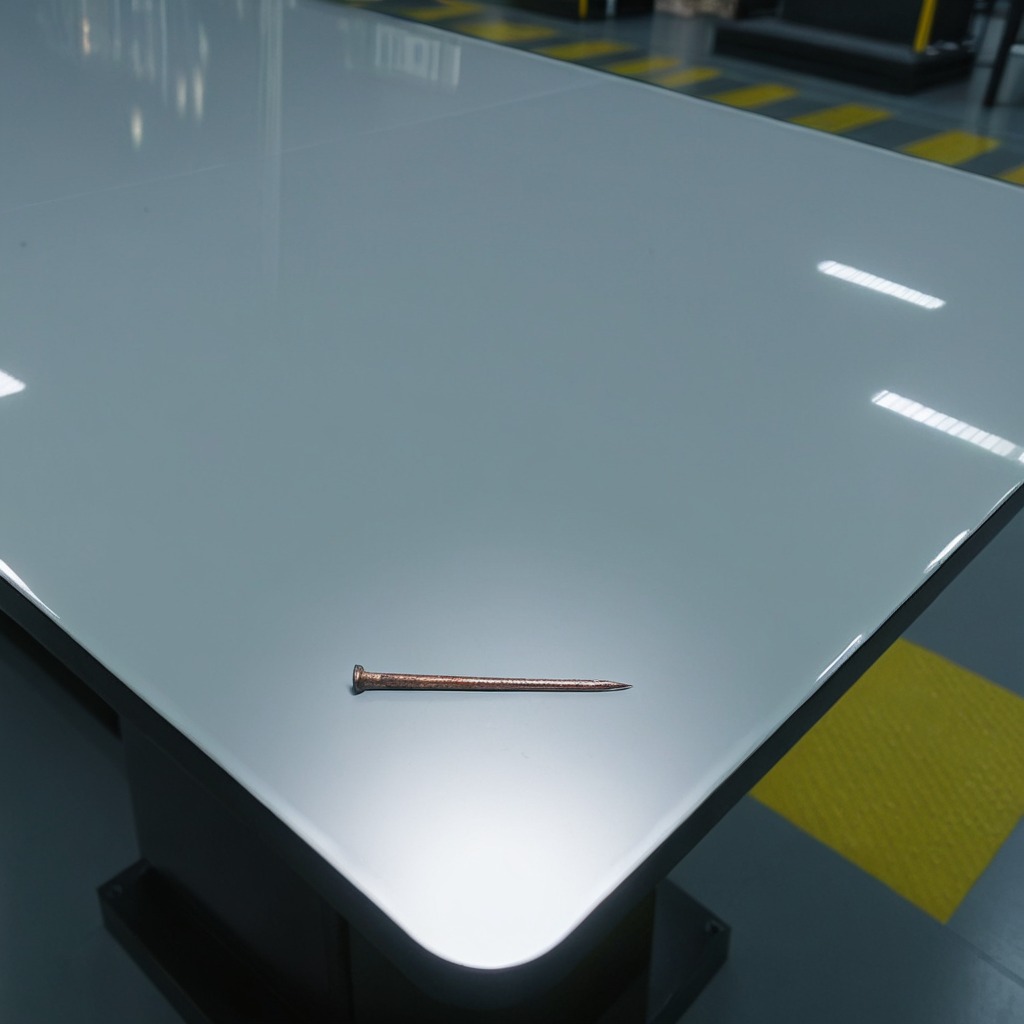
An iron nail is lying on the table in a ship maintenance bay.